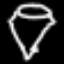
Label: diamond